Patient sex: M
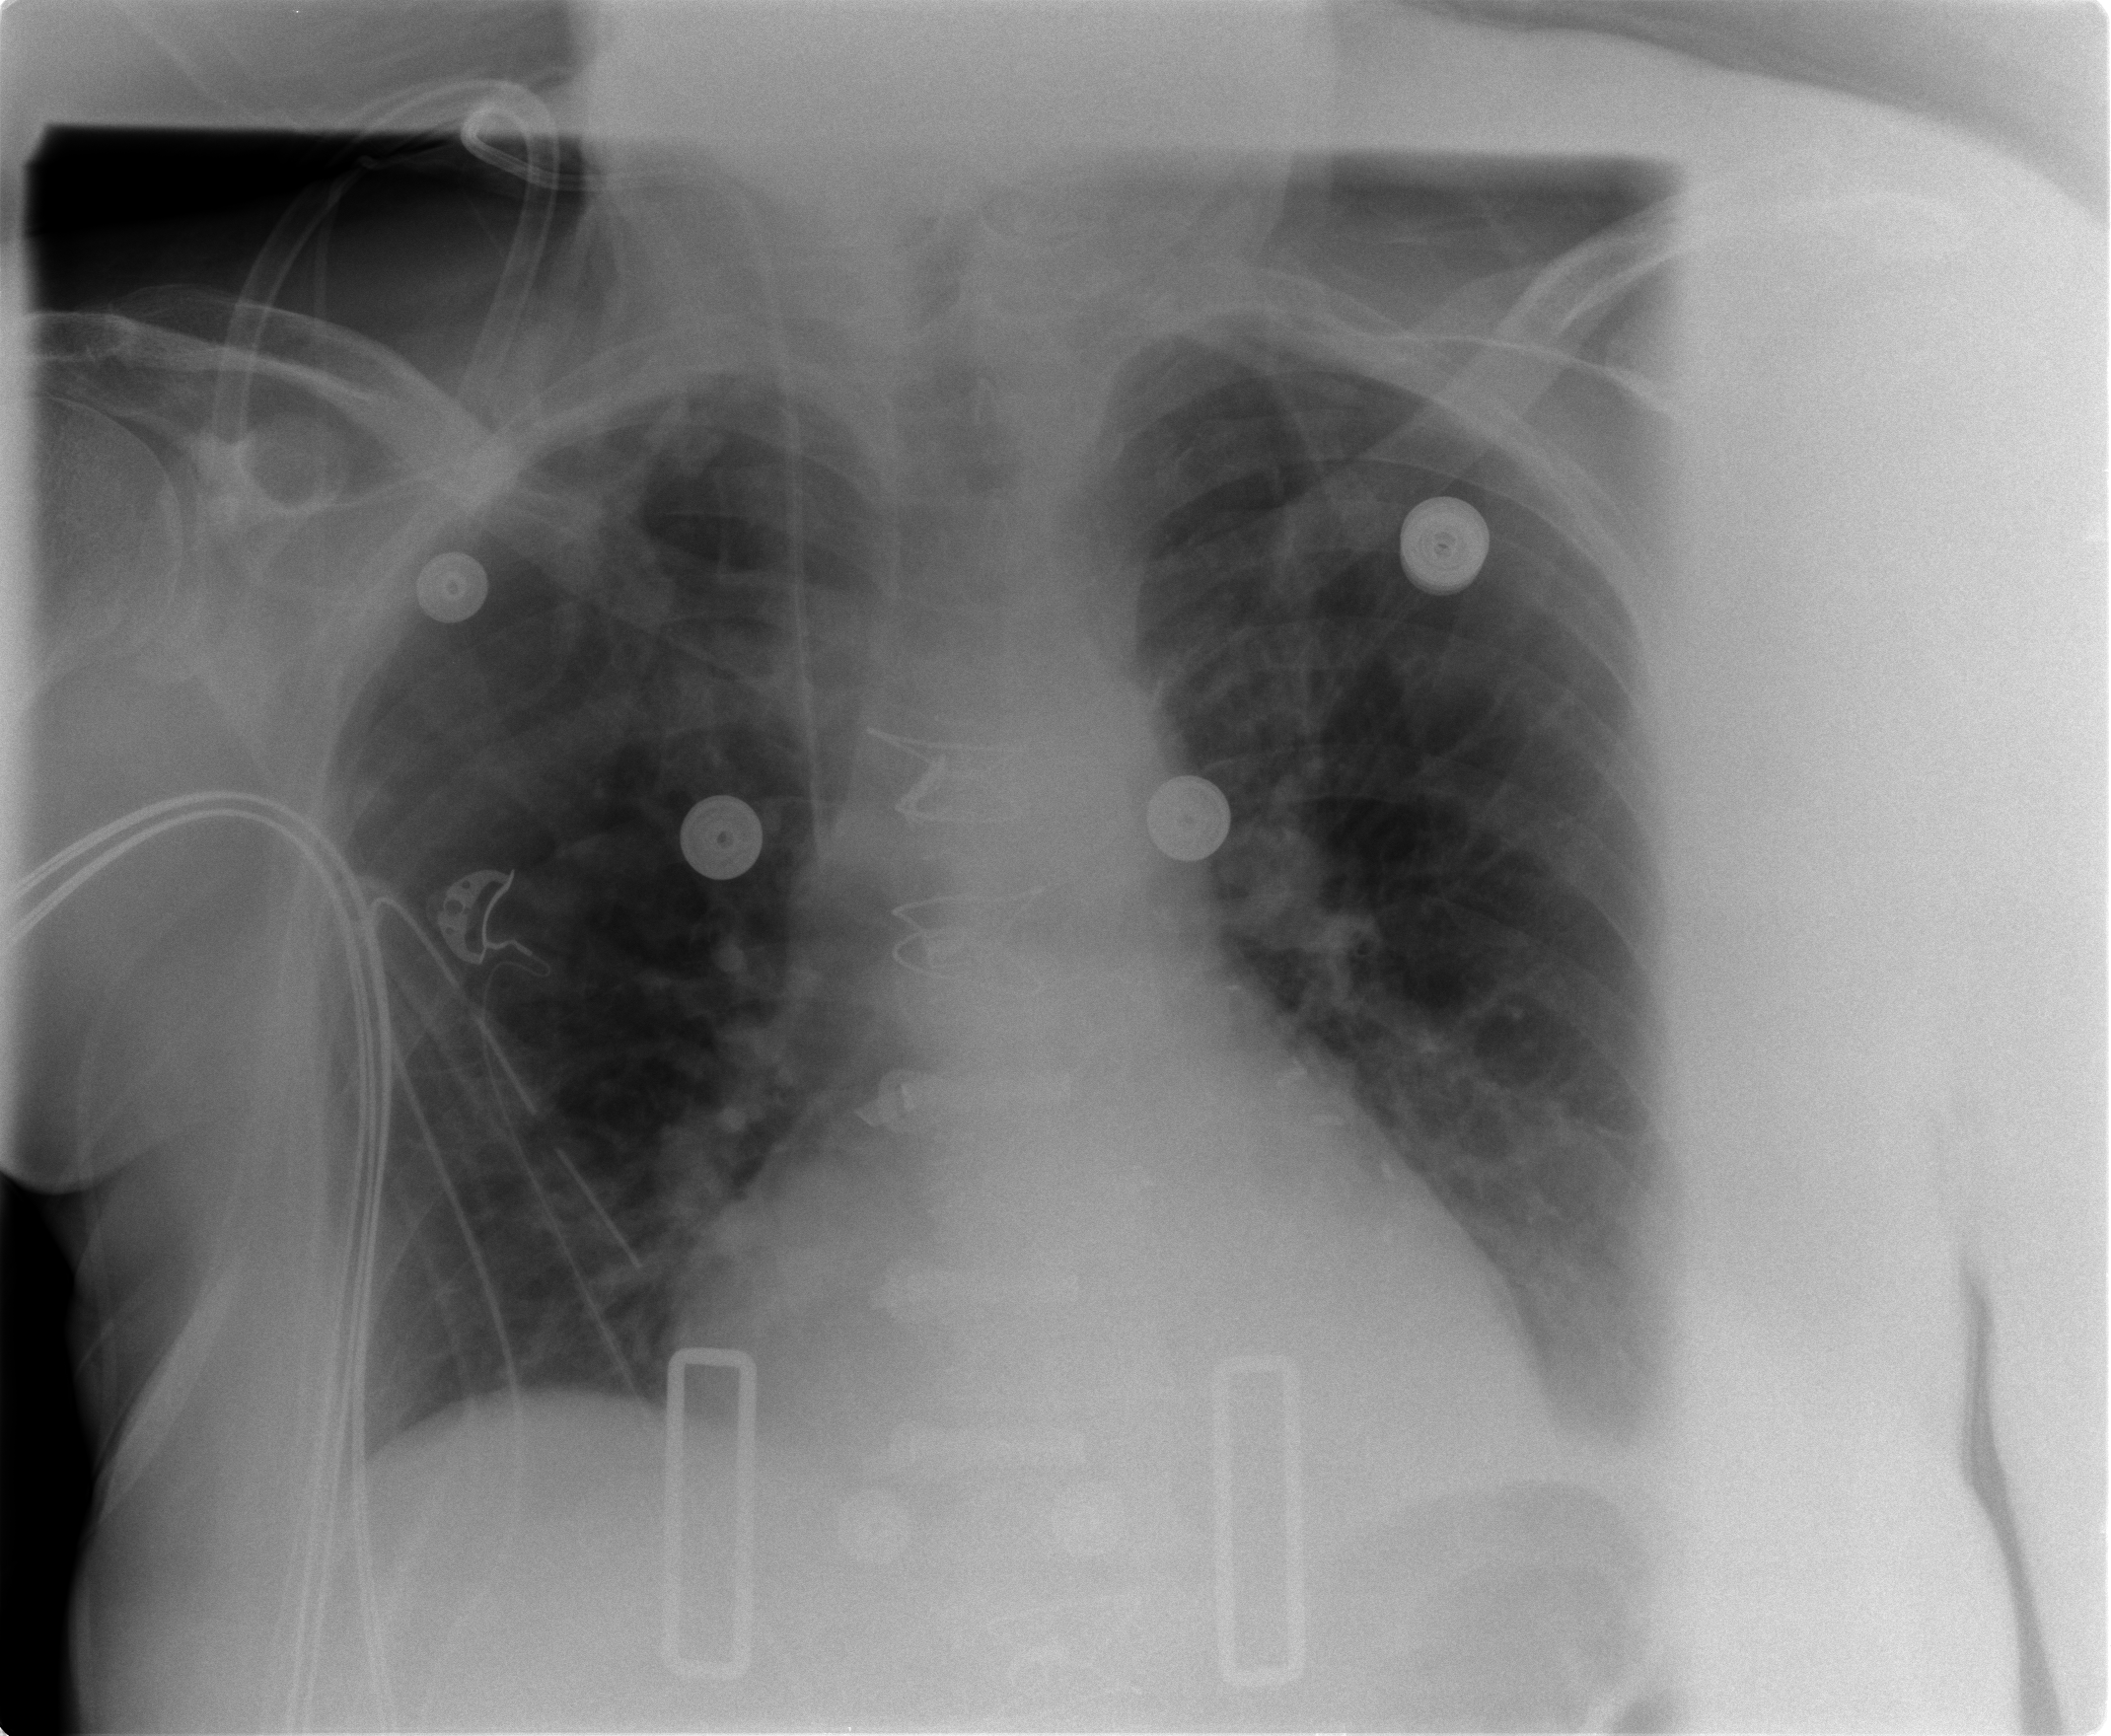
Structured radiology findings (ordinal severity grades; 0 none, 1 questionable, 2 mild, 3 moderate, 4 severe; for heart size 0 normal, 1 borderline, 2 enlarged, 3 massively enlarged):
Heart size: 1
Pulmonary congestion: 2
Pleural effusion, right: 0
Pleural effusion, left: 0
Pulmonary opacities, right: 0
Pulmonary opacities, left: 0
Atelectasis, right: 2
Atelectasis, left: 1